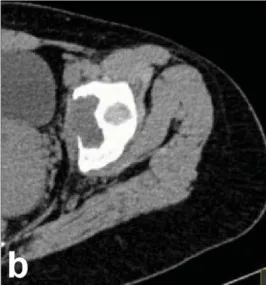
Left hip joint CT: (b) Axial soft tissue window.
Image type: radiology (ct)